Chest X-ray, PA view. Patient: 38 years old, sex F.
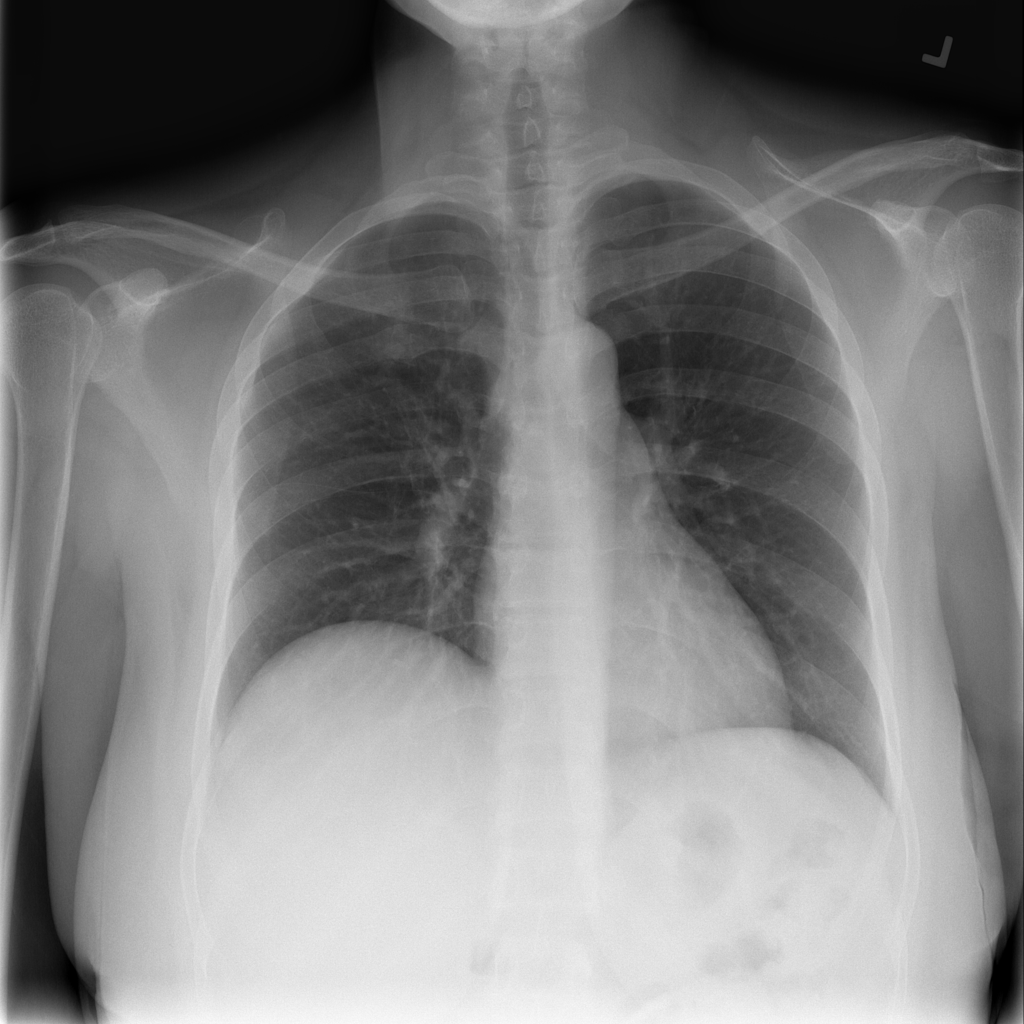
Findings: No Finding